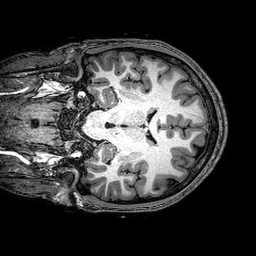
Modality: T1w
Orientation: coronal
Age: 23
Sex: male
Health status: healthy
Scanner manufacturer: philips
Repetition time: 0.008259 s
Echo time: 0.00379 s